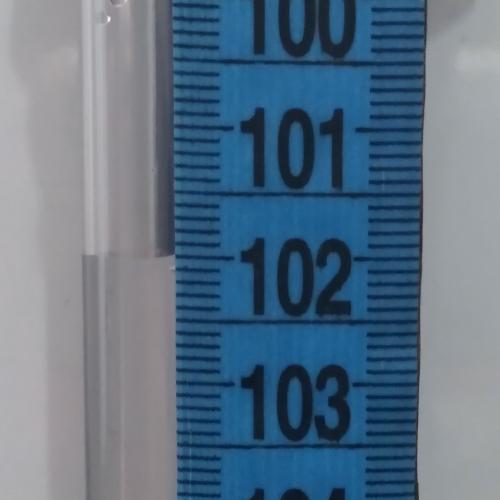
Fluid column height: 102.0 cm